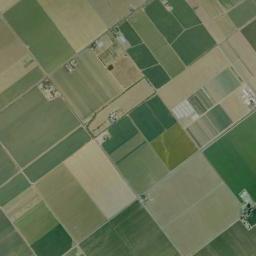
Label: rectangular_farmland